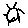
Label: sun